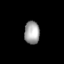
Tissue: lung
Cell type: Epithelial cells
Senescence score: 0.2228
Nuclear area (px): 336
Mean DAPI intensity: 163.914